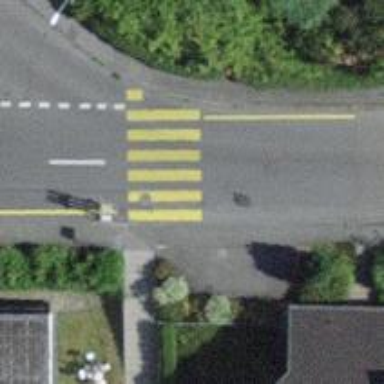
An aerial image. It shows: Residential road with asphalt surface. It has separate sidewalks on both sides.